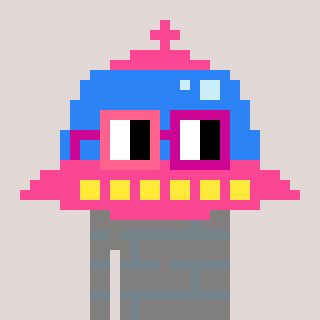
a pixel art character with square pink and red glasses, a ufo-shaped head and a bluegrey-colored body on a warm background